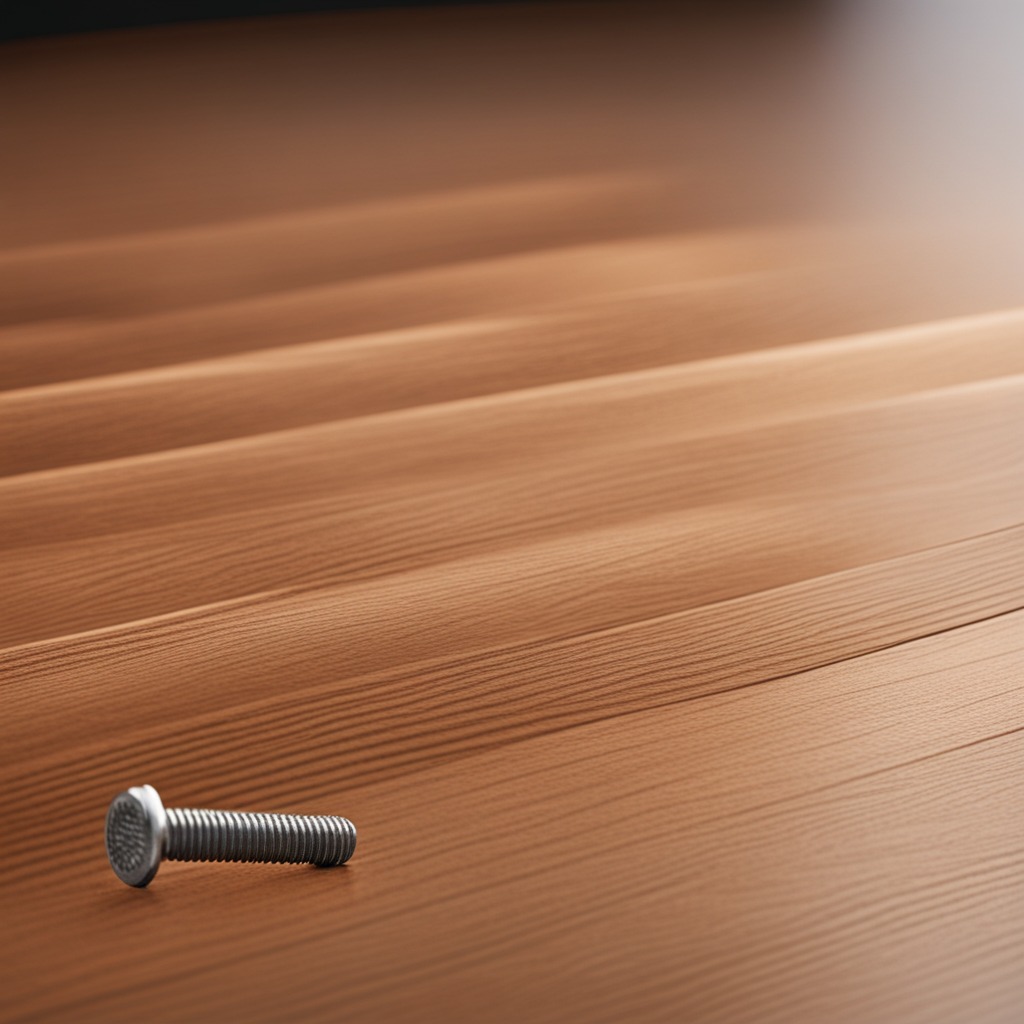
A metal screw is lying on the wooden table in a carpentry studio.